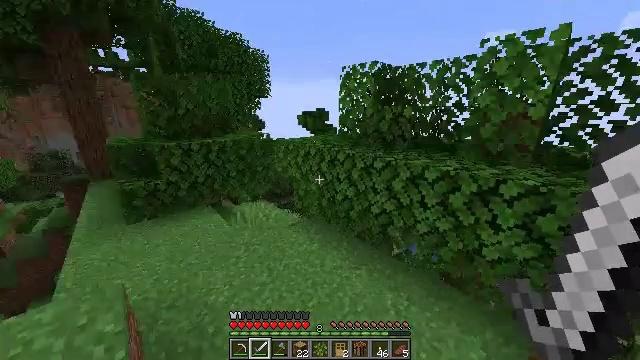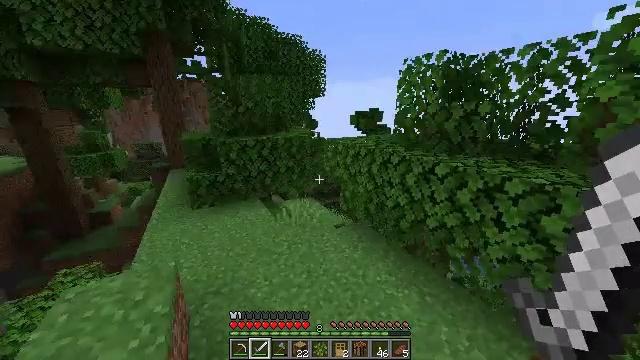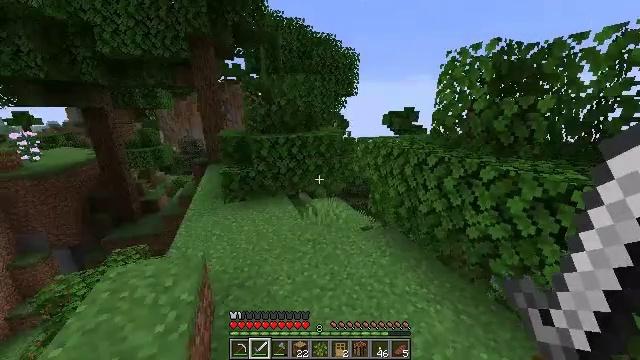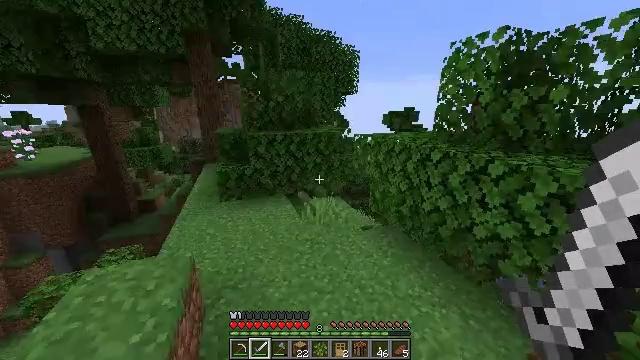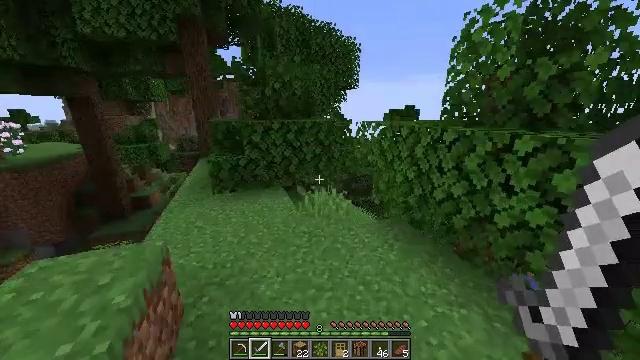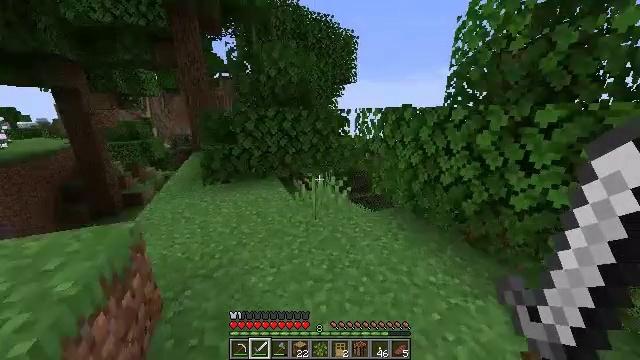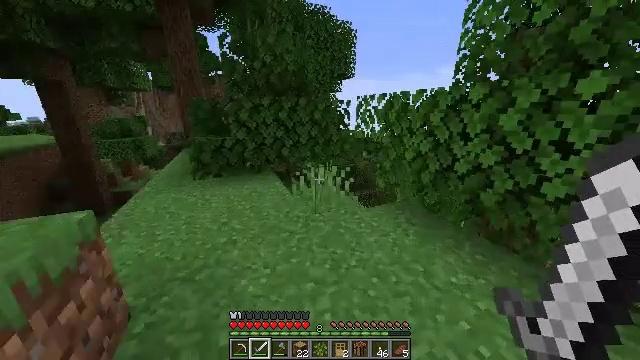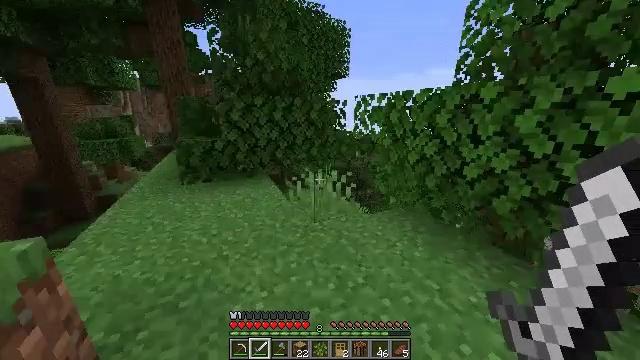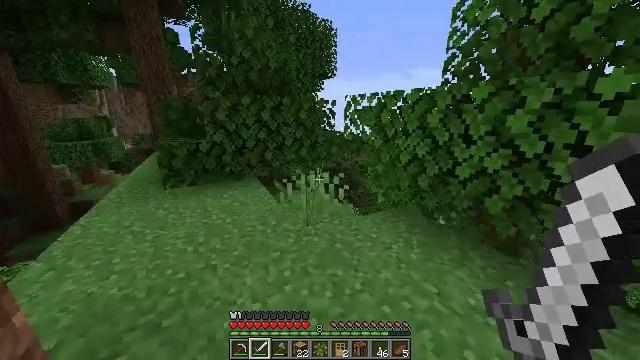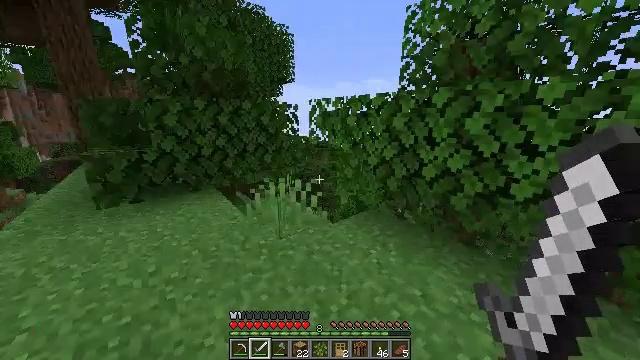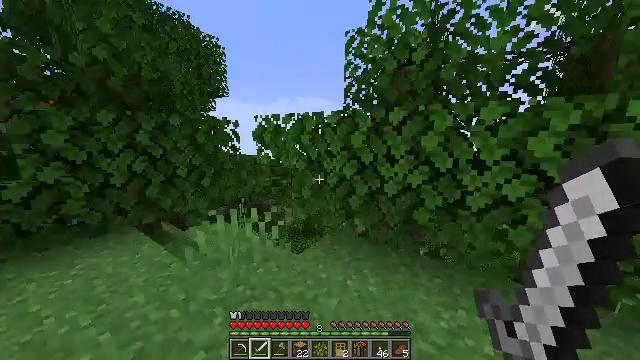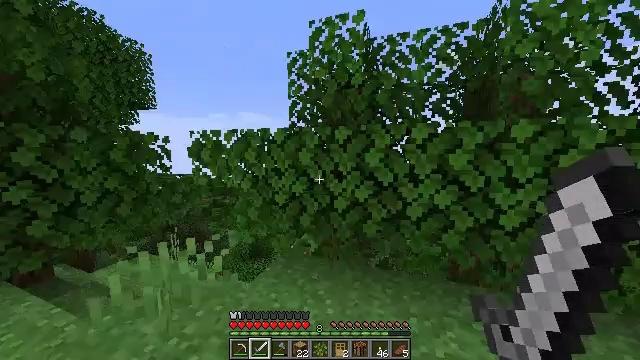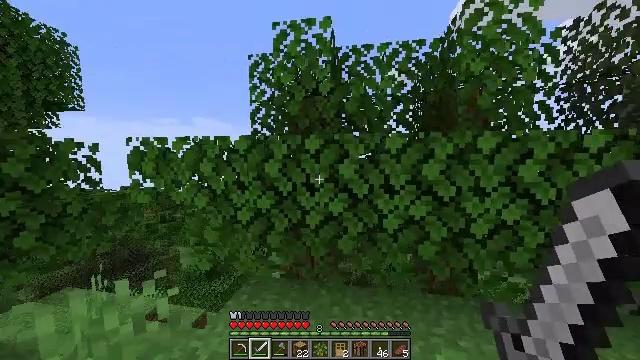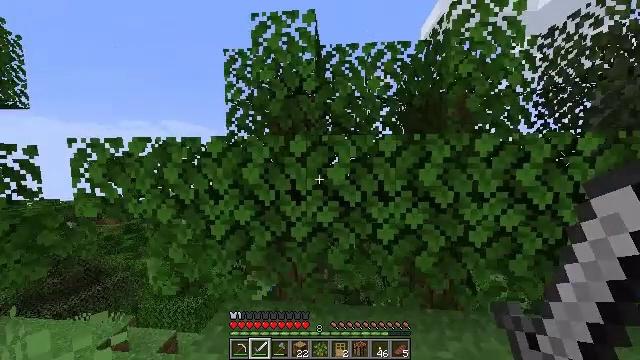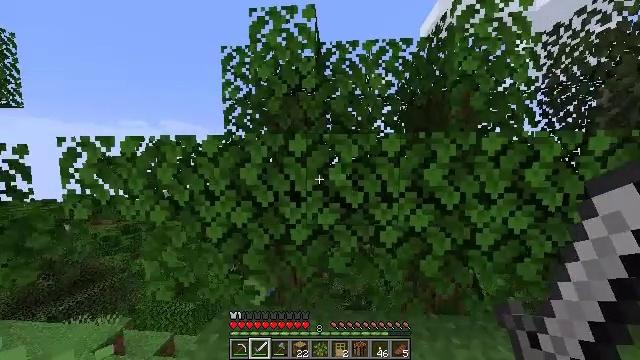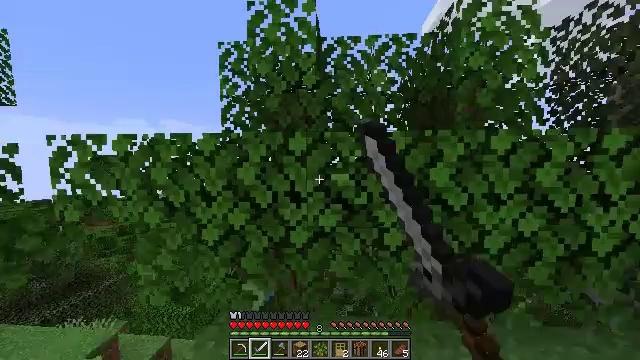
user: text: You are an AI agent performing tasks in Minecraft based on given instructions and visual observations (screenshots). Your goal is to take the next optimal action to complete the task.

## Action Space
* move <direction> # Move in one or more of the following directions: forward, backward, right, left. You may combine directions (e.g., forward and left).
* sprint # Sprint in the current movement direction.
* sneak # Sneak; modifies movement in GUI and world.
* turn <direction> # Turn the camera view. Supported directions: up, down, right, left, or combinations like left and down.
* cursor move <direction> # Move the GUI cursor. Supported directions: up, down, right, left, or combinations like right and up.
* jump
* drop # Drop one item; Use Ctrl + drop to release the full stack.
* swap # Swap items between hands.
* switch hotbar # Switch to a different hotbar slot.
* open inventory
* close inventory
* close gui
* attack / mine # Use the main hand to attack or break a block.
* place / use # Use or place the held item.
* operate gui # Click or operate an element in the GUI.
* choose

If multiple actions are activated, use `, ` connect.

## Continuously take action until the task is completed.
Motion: motion action
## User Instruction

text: Remove oak leaves from branches.
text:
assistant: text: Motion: move forward and move left, sprint, turn left
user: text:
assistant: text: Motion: move forward and move left, sprint, turn left
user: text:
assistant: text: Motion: move forward and move left, sprint
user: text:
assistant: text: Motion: move forward and move left, sprint
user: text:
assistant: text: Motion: move forward and move left, sprint
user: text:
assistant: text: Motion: move forward and move left, sprint
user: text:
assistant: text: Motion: move forward and move left, sprint, turn right
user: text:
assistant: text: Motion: move forward and move left, sprint, turn right
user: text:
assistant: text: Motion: move forward and move left, sprint, turn right and up
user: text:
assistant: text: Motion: move forward, sprint, turn right and up
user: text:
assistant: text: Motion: move forward, turn right and up
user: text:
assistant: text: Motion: move forward, turn right and up
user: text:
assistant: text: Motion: move forward, turn right and up
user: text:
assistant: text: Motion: attack / mine
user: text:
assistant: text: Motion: attack / mine
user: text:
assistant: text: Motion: attack / mine
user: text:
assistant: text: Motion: attack / mine
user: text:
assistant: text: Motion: attack / mine
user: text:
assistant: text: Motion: turn right, attack / mine
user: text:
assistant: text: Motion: turn right, attack / mine
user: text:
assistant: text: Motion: attack / mine
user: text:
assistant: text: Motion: attack / mine